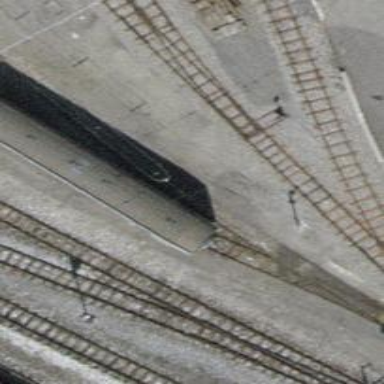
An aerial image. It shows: Narrow-gauge railway yard with one track. The yard is electrified with contact line.